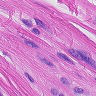
Metastatic tissue present: yes